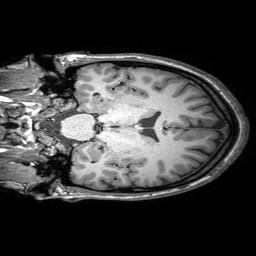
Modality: T1w
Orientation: coronal
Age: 34
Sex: female
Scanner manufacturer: philips
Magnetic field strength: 3 T